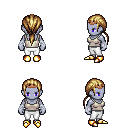
a pixel art fantasy rpg character, female body template, dark elf, purple skin, white pirate shirt, white pants, blonde ponytail hairstyle, bronze tiara, white cloth bandages, gold boots, four views (front, back, left, right), 2x2 character sprite sheet, small pixel art, hard edges, no anti-aliasing